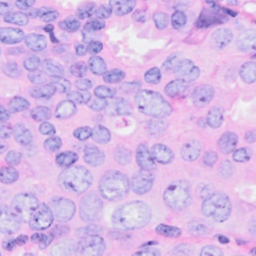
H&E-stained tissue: Breast